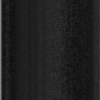
Label: dusty